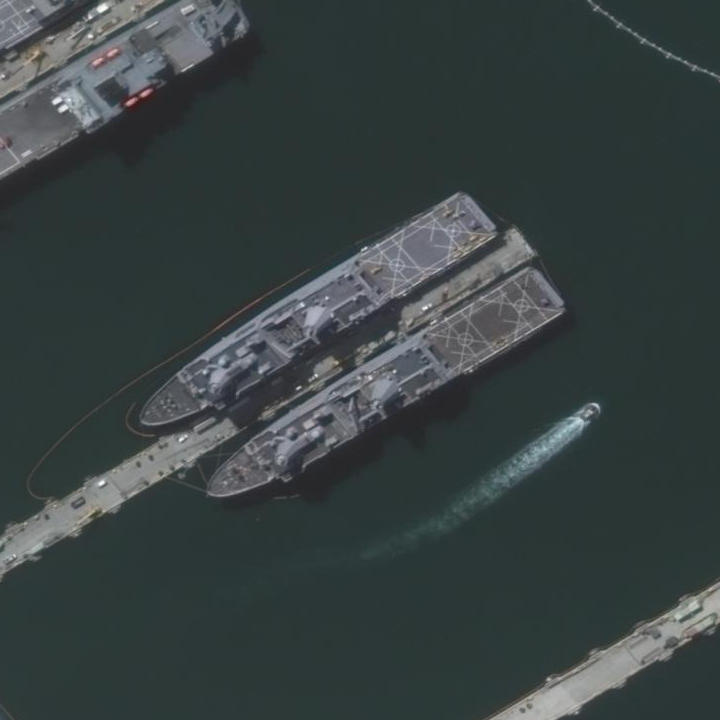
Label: combat